Field crop: tomato
Growth stage: 1
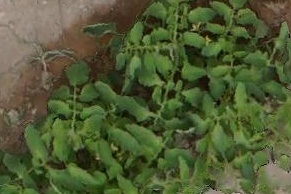
Species: tomato